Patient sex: M
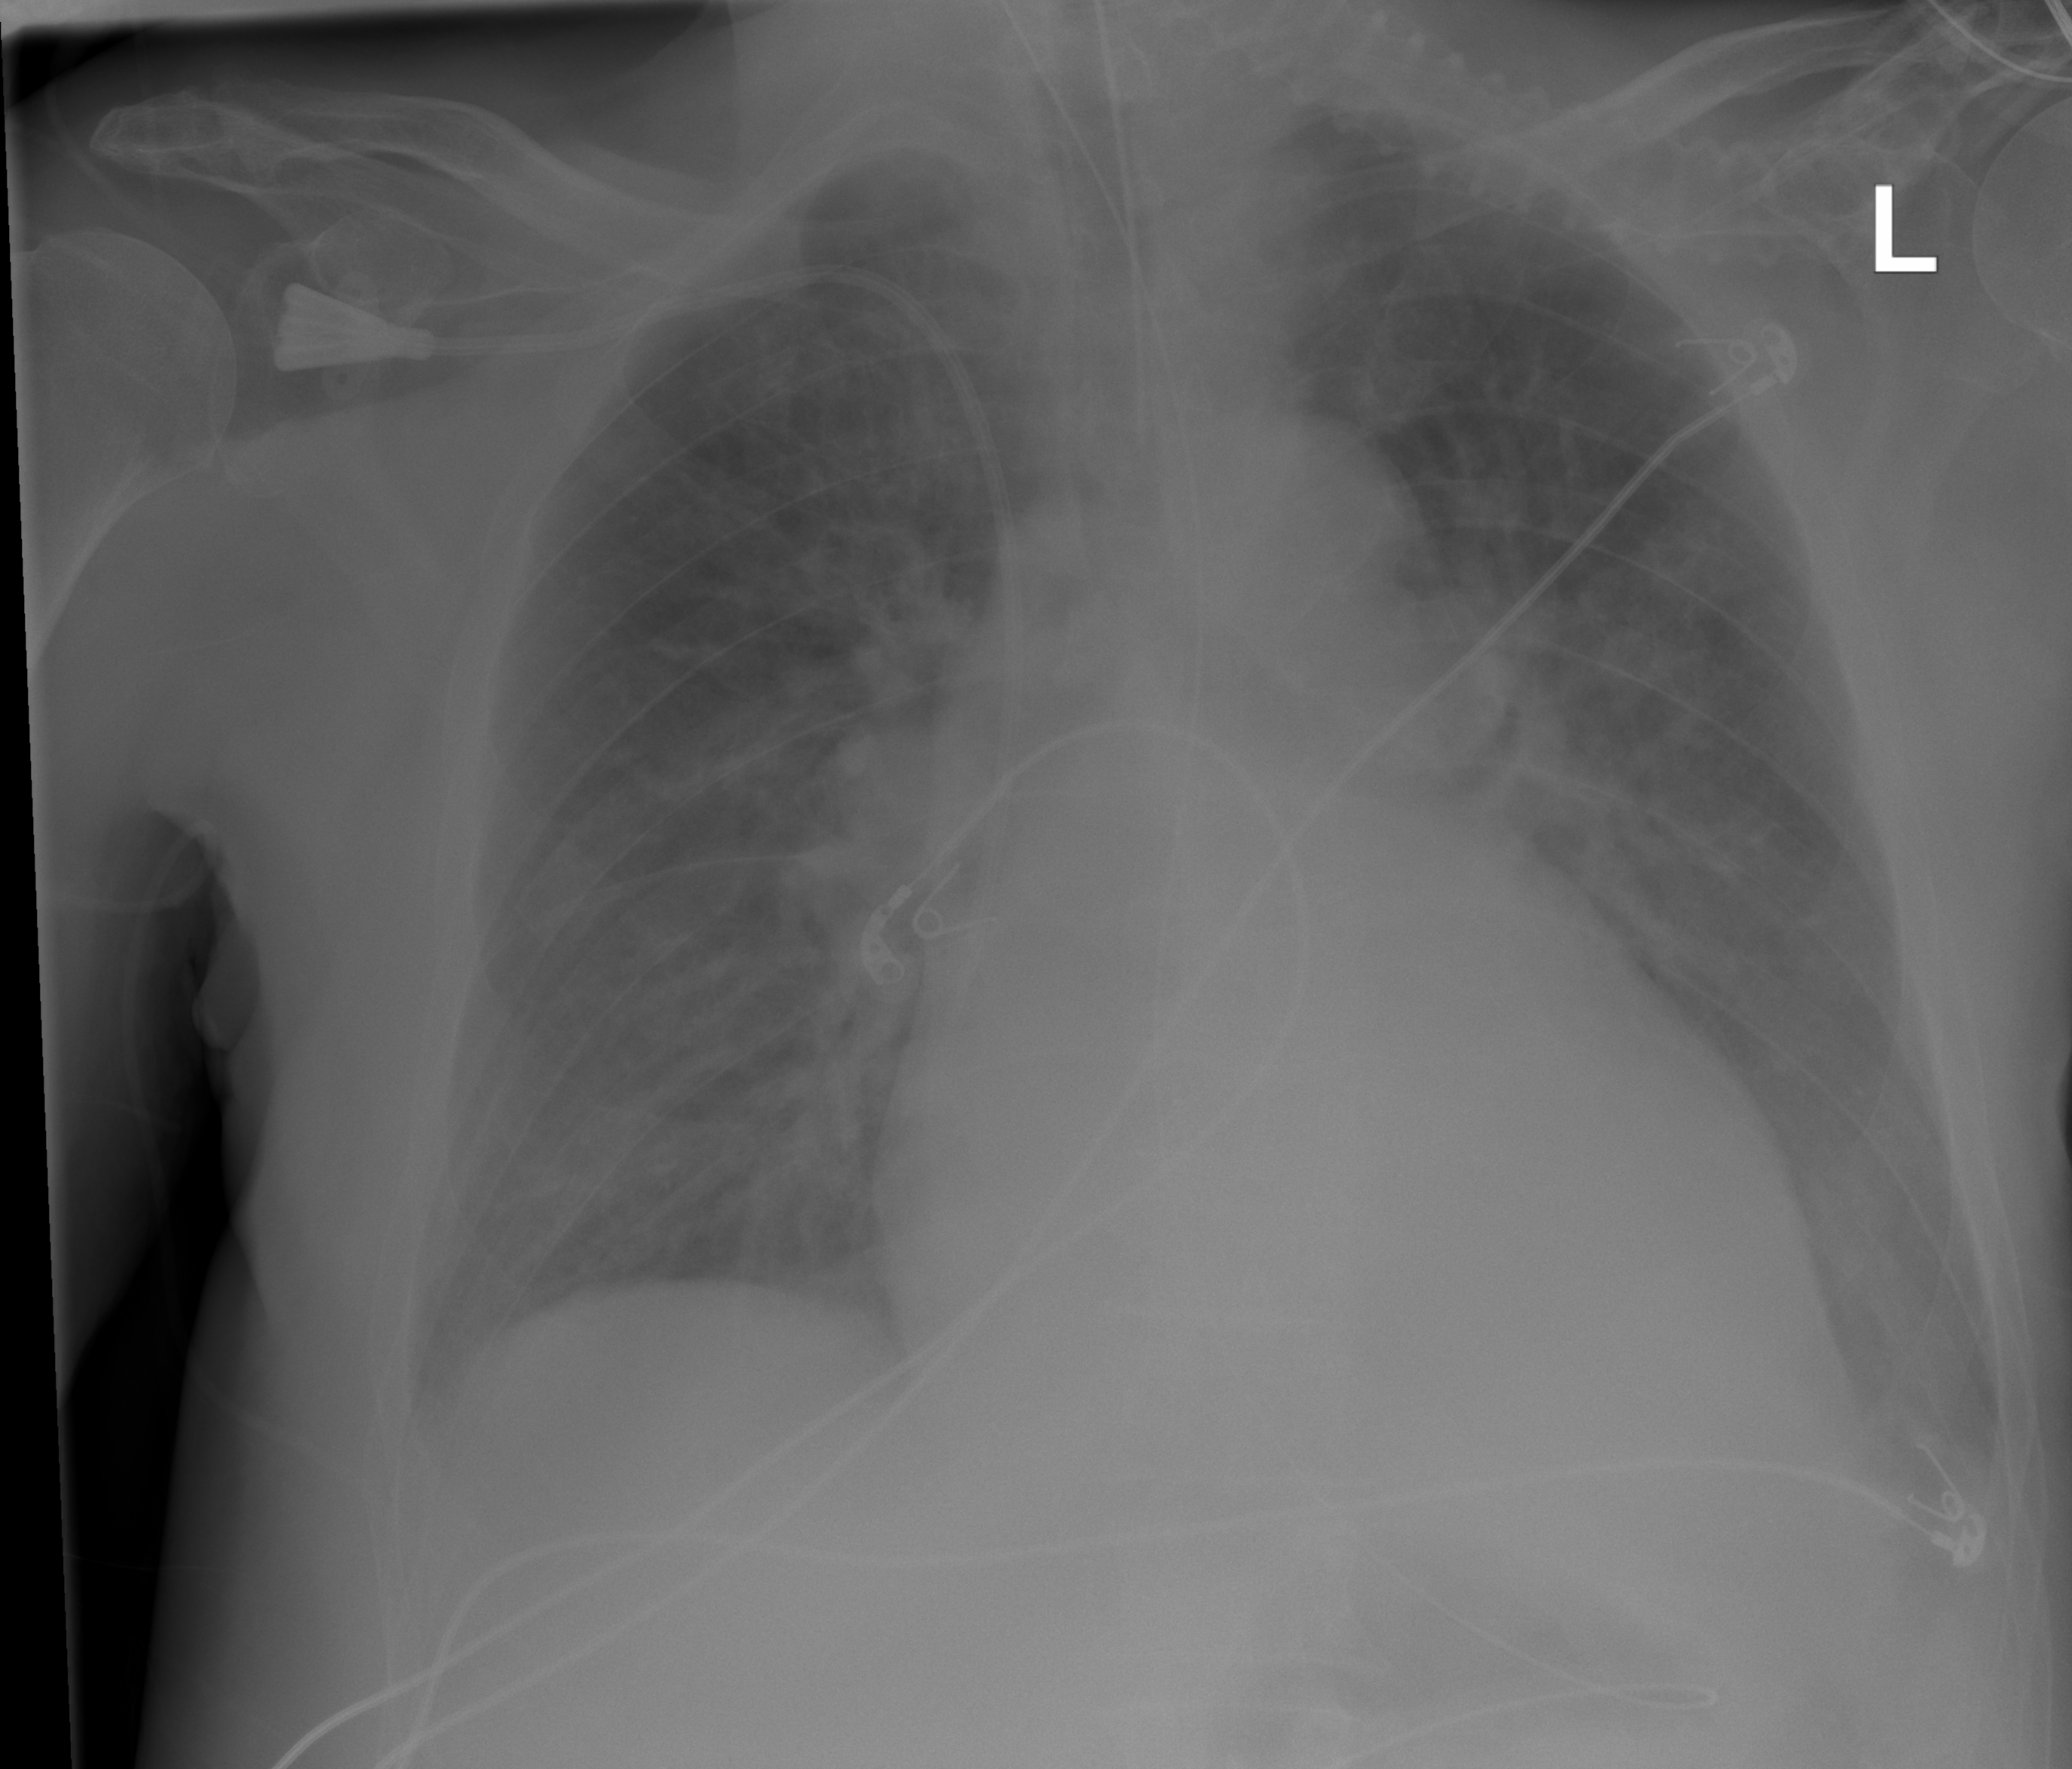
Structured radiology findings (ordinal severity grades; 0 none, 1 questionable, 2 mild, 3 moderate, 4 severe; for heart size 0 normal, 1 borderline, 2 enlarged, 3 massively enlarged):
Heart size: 1
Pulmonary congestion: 2
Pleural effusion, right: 1
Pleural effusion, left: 1
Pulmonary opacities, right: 0
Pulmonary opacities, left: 0
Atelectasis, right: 0
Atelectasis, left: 1